Question: I'm getting the following error when packaging AIR application.
'''
Error occurred while packaging the application:
SDK component at air/android/device/Runtime.apk is out of date.
'''

This occurs on the last step when creating a release build.
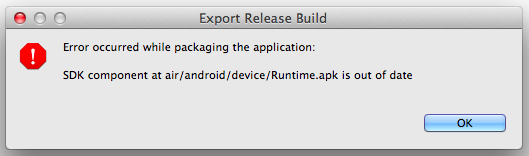
Answer: I'm not sure what the issue is but it only happens sometimes but if I wait or if I try again it works. Maybe Flash Builder refreshes on a cycle and I'm running it too often or if I wait too long between moving through the steps it's expiring? I'll post back when I know more.
If you create a release build and then you go get a cup of coffee and then come back it won't work. If you stay and don't get coffee and hit the next button after the compiling step is done then it works. It is not compatible with the coffee.